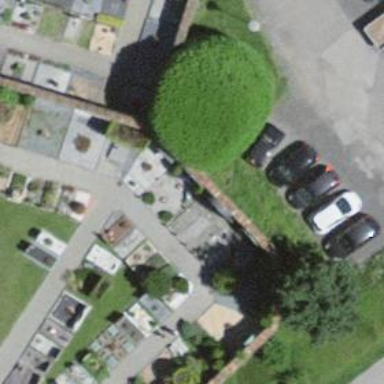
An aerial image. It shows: Historic attraction featuring tomb with tombstone.